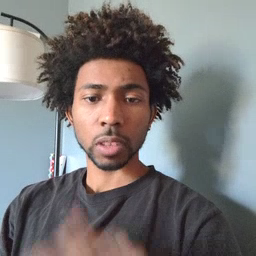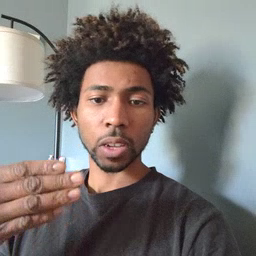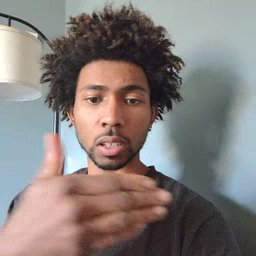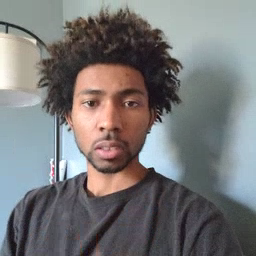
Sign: fish